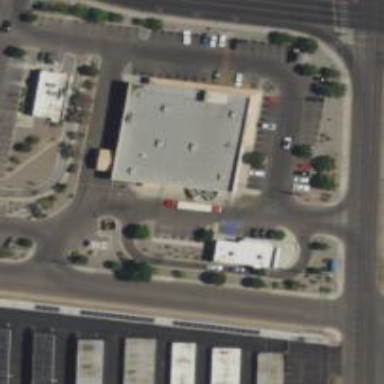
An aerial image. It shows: Pharmacy providing healthcare services.